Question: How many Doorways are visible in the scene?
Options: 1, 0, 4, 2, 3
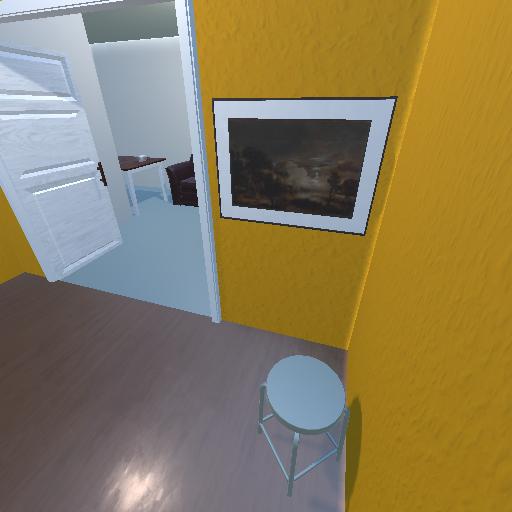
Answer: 1